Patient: sex F, age 54
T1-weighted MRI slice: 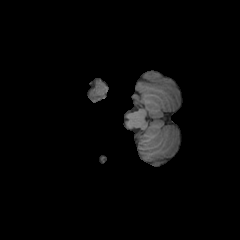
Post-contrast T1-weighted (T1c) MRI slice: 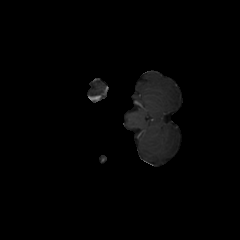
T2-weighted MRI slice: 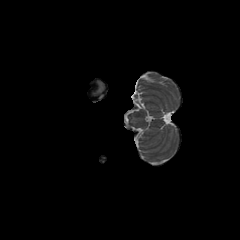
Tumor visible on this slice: no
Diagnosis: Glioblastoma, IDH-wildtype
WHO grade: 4